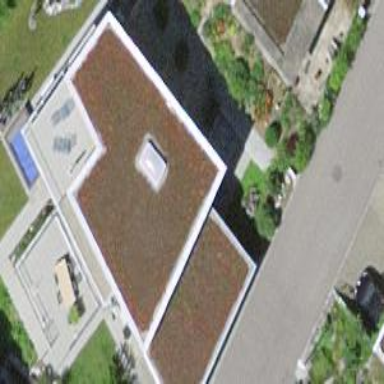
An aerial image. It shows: View of roof of building.